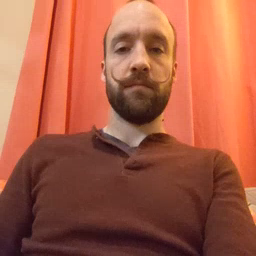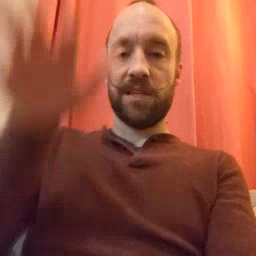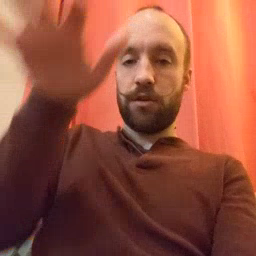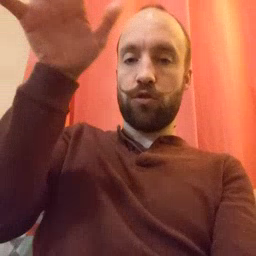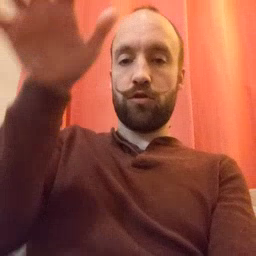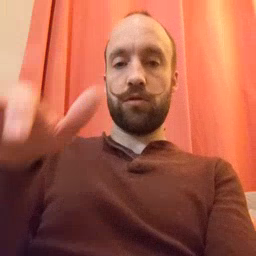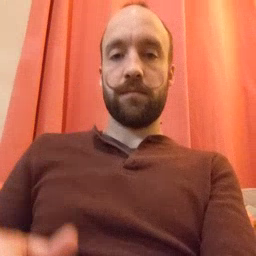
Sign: alligator